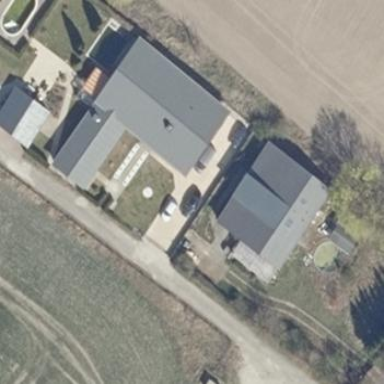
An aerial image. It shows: Simple and straightforward house.